Question: Something similar to this:

Just an image and a link to somewhere.
Here's something I whipped up, but can't seem to make it work as the picture.
<URL>
'''
#portrait {
border:1px solid red;
height:100px;
width:100px;
}
#portrait .image {
float:left;
height:100px;
width:100px;
}
#portrait a {
float:right;
}
<div id="portrait">
<img class="image" src="http://media.giantbomb.com/uploads/14/1<PHONE>-307865_10150294906295771_529235770_8254698_904096888_n_large.jpg" />
<a href="#">alterar foto</a>
</div>
'''
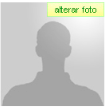
Answer: The trick is to use 'position:relative' on the container and 'position:absolute' on your anchor. Because the anchor is inside a 'position:relative' box, it's top, left, right, and bottom properties are relative to the portrait div and not the whole page. Check out <URL> for more detail about the position property.